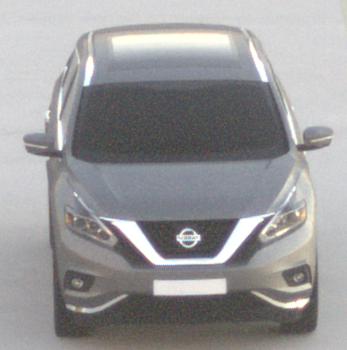
Make: Nissan
Model: Murano
Detailed model: Gen. 3 Z52
Model produced from: 2015
Doors: 5
Color: gray
Road condition: dry road
Daytime: sunrise or sunset
Contrast: low contrast